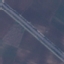
Land use / land cover: Highway